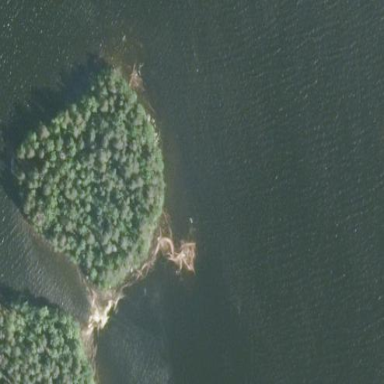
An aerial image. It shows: Island.